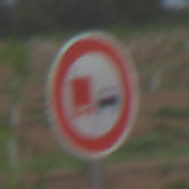
Verkehrszeichen: UeberholverbotKraftfahrzeuge
Umgebung: Outdoor, Nature
Tageszeit: SunriseSunset
Wetter: PartlyCloudy
Licht: Natural
Jahreszeit: NotSpecified
Kontrast: LowContrast